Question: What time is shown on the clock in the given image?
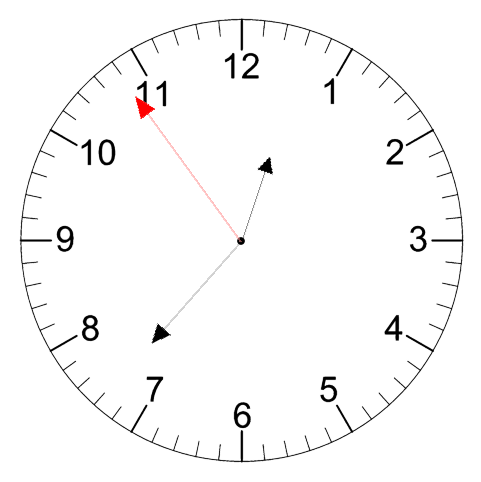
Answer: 12:36:54